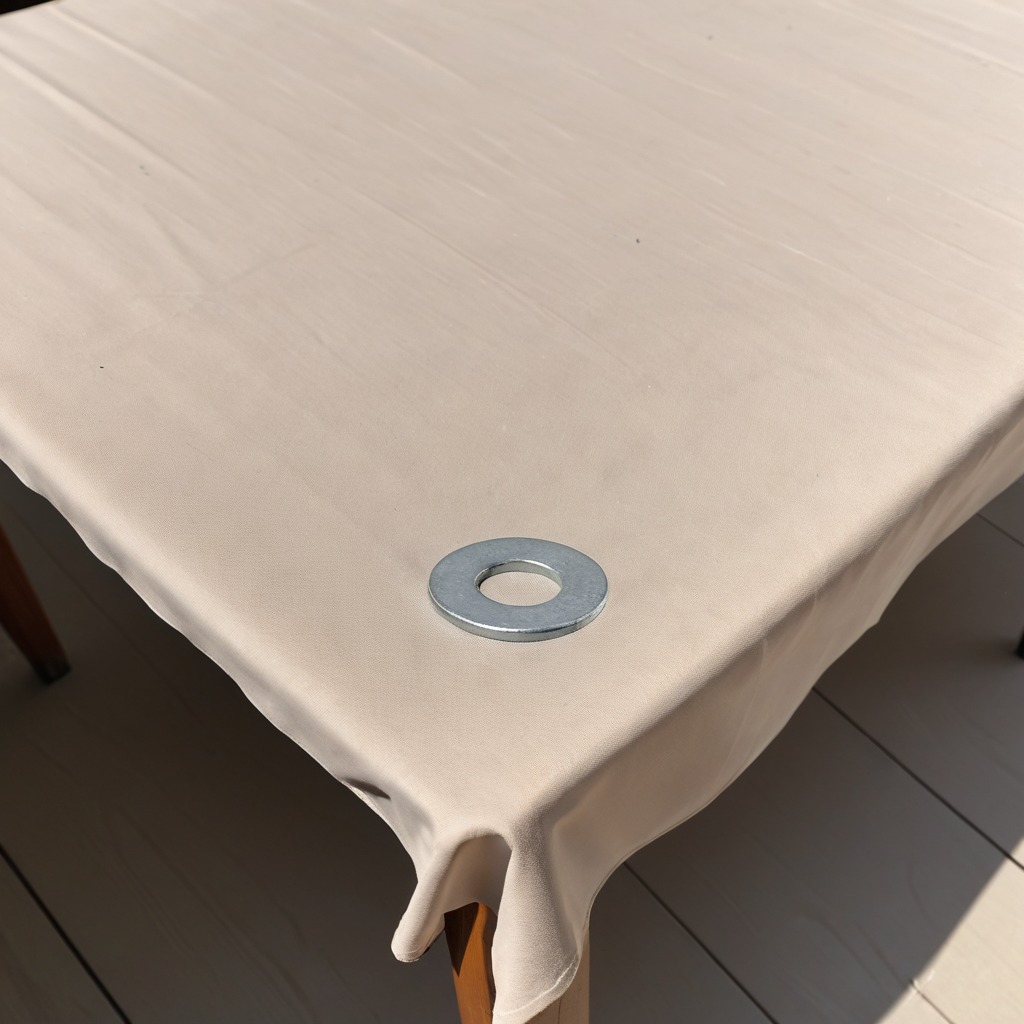
A flat metal washer lies on a wooden table.